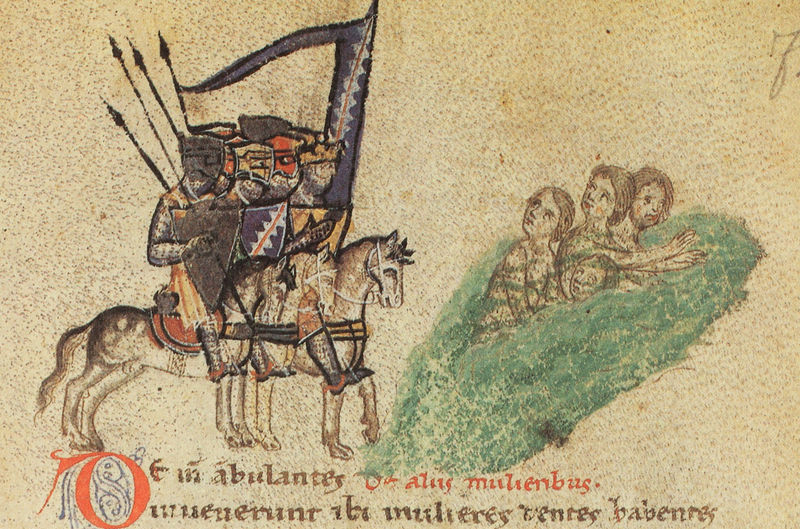
Titel: Alexanderroman
Institution: Leipzig, Stadtbibliothek
Schlagwörter: wasser, frauen, grün, menschen, rot, wiese, alt, drei, kinder, pferde, hufe, schrift, fahne, flagge, krieg, lanze, flucht, schild, schwert, text, stiefel, ritter, wappen, helme, verfolgung, mittelalter, zaum, lanzen, speer, speere, latein, lateinisch, buchmalerei, stiefle, o, laze, standarde, historishc, angelsachsen, könig löwenherz